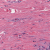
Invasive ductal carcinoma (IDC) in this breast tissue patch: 1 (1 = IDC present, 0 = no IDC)